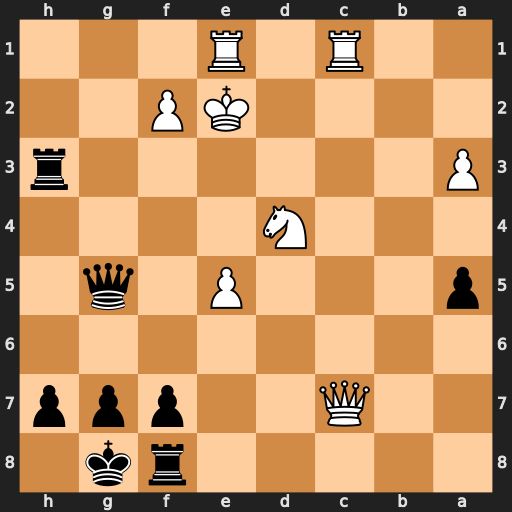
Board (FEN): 5rk1/2Q2ppp/8/p3P1q1/3N4/P6r/4KP2/2R1R3
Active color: b
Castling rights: -
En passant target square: -
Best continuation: Qg4+ f3 Qxd4